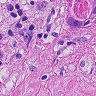
Metastatic tissue present: yes